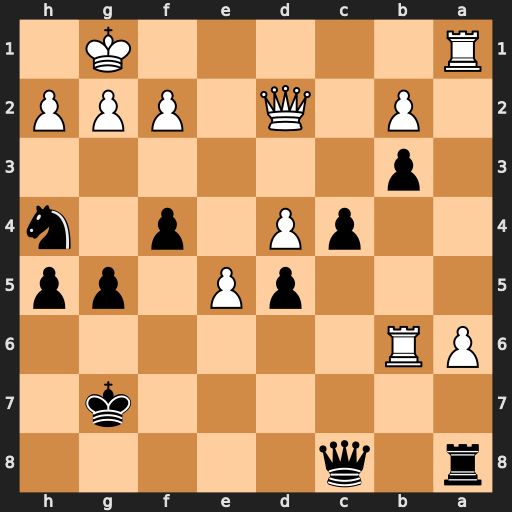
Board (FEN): r1q5/6k1/PR6/3pP1pp/2pP1p1n/1p6/1P1Q1PPP/R5K1
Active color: b
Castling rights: -
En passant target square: -
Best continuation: Qg4 f3 Nxf3+ Kh1 Nxd2